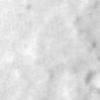
Label: no_change